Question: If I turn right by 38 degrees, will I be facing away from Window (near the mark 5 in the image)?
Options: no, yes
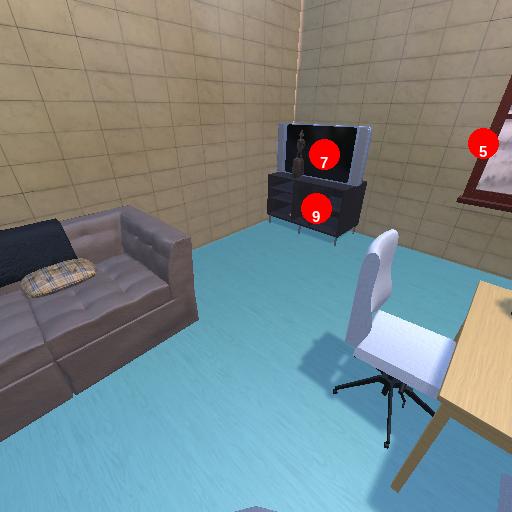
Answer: no